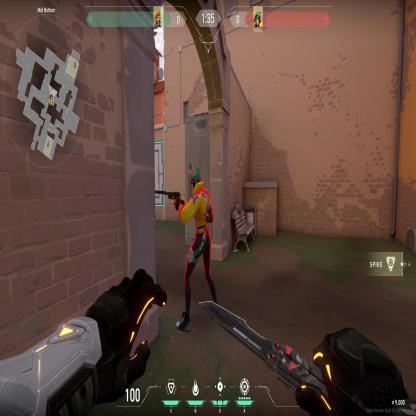
Label: enemy